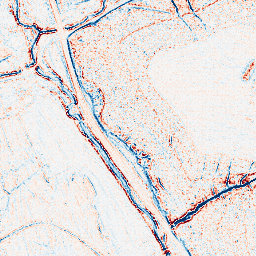
Category: edge_preserving
Decomposition family: bilateral
Decomposition parameters: d: 5
sigma_color: 100
sigma_space: 100
Upsampling method: sinc_blackman
Upsampling parameters: scale: 2
kernel_size: 4
Upsampling scale: 2